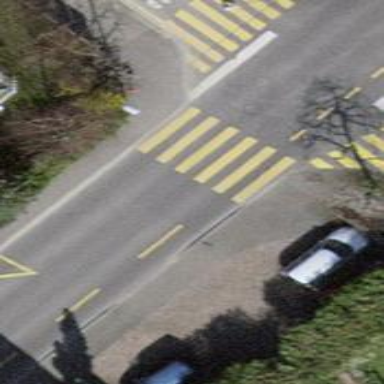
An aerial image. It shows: Uncontrolled road crossing.